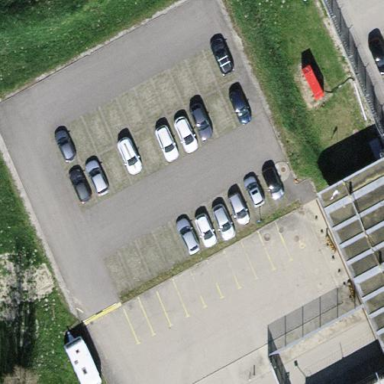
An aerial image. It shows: Parking area.